六年级 · 度量几何学
 求图中阴影部分的面积。
(1)

(2)

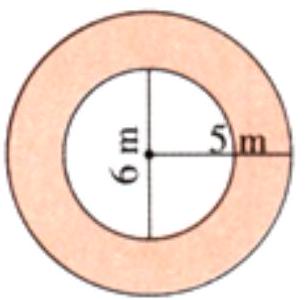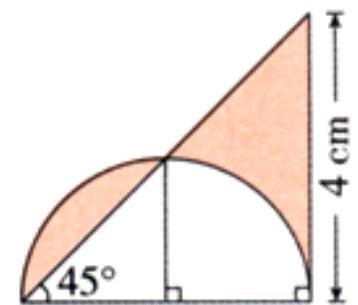
答案: (1) 50.24 平方厘米；（2）4 平方厘米